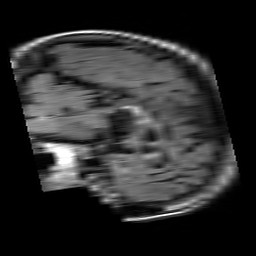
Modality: FLAIR
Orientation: sagittal
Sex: female
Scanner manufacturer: philips
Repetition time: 11 s
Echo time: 0.125 s